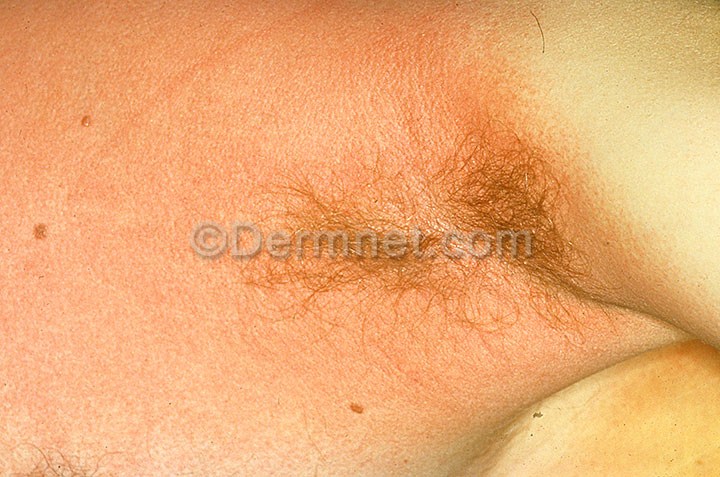
Disease: Exanthems and Drug Eruptions